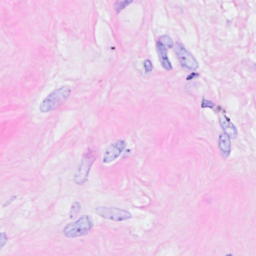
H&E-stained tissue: Breast